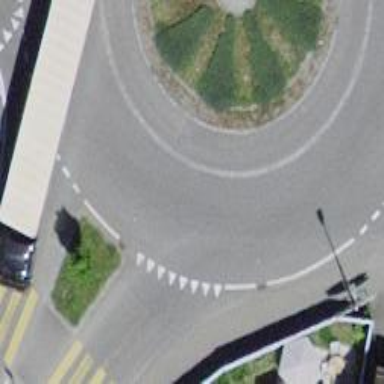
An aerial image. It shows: Secondary road with asphalt surface leading to roundabout.